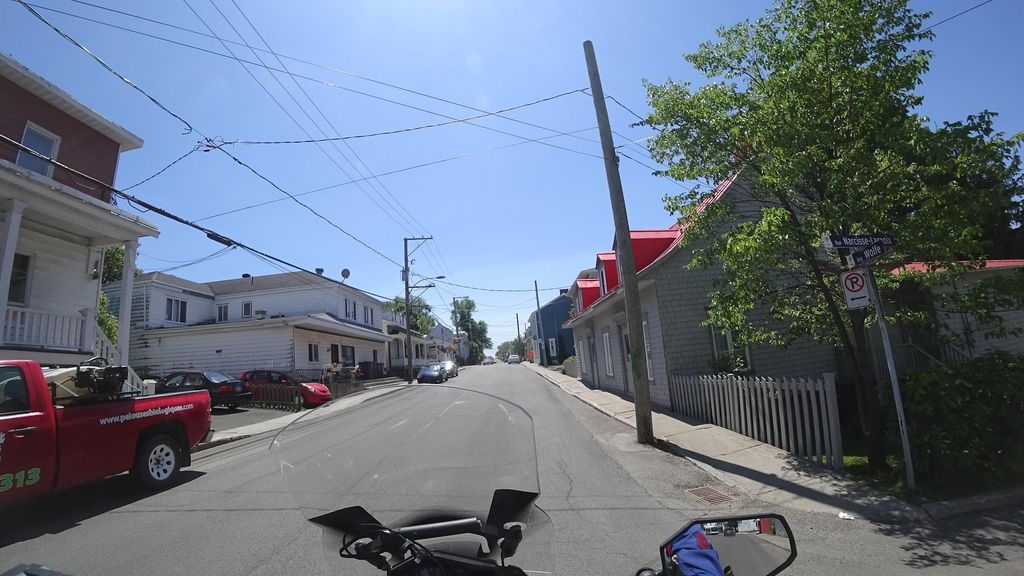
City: quebec_city